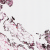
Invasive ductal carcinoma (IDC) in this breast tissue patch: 0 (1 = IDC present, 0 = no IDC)